This grayscale image was formed by reshaping a rotor test-rig vibration snapshot into a 2-D grid. Based on the visible evidence, which rotor condition applies: normal, misalignment, unbalance, looseness?
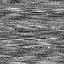
Answer: unbalance